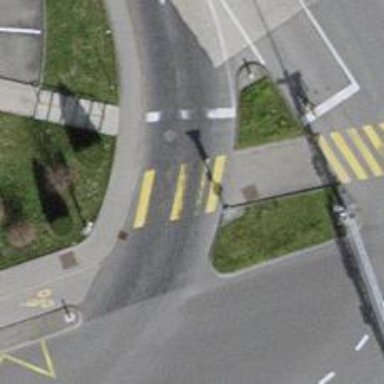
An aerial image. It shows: Crossing with traffic signals.